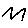
Label: zigzag